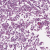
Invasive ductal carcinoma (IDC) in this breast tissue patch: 1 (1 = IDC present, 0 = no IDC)